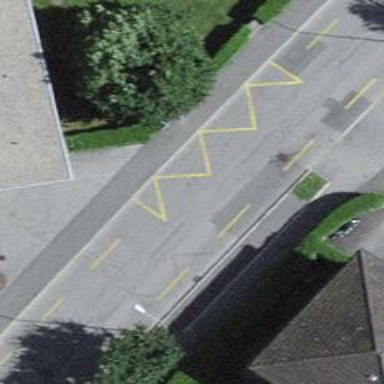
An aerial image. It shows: Bus stop with platform for public transport.